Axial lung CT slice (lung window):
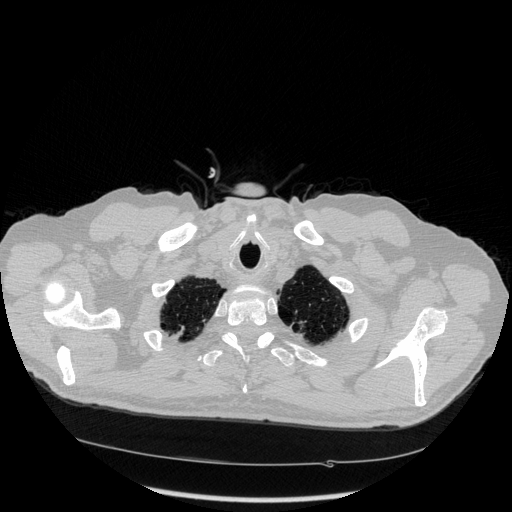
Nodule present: no